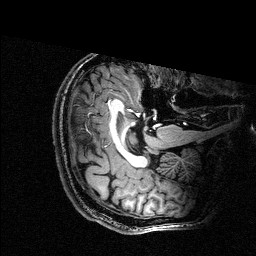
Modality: T1w
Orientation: axial
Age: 32
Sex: male